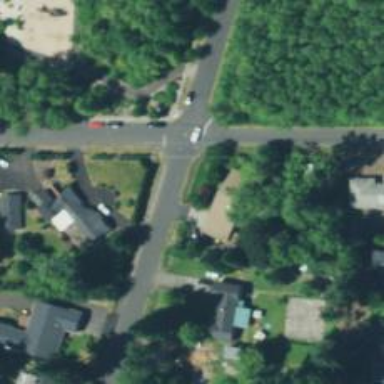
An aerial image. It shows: Tertiary road.